Current action and preconditions to check: trajectory_clear

Your task: For each precondition in the list above, predict whether it will hold at this action.

Consider the current scene as observed from the mobile robot's camera, and analyze the predicted future states of all dynamic agents (e.g., people, animals, vehicles, or any moving entities) within the NEXT SECOND.

IMPORTANT: Only answer "very likely" if you are absolutely certain—based on strong, clear evidence—that a dynamic agent will violate the precondition in the predicted future state. Do NOT answer "very likely" for unlikely, ambiguous, or low-probability risks.

Ask yourself for each precondition: Is there a high probability, with clear and convincing evidence, that the predicted future states of any dynamic agent will interfere with the predicted future state of the currently executing action within the NEXT SECOND, causing that precondition to fail?

Assess the risk level based on these predictions. Use "likely" or "very likely" if motions create a clear risk of interference.

Use "neutral" or "improbable" if agents are nearby but their predicted paths are clearly diverging or non-conflicting.

Failure Risk Categories: "very improbable", "improbable", "neutral", "likely", "very likely"

Answer Format: Output ONLY the probability_of_failure value from these categories: "very improbable", "improbable", "neutral", "likely", "very likely"

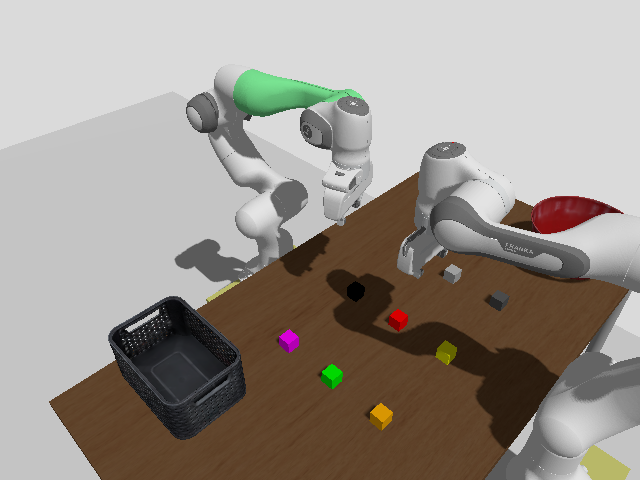

Answer: neutral